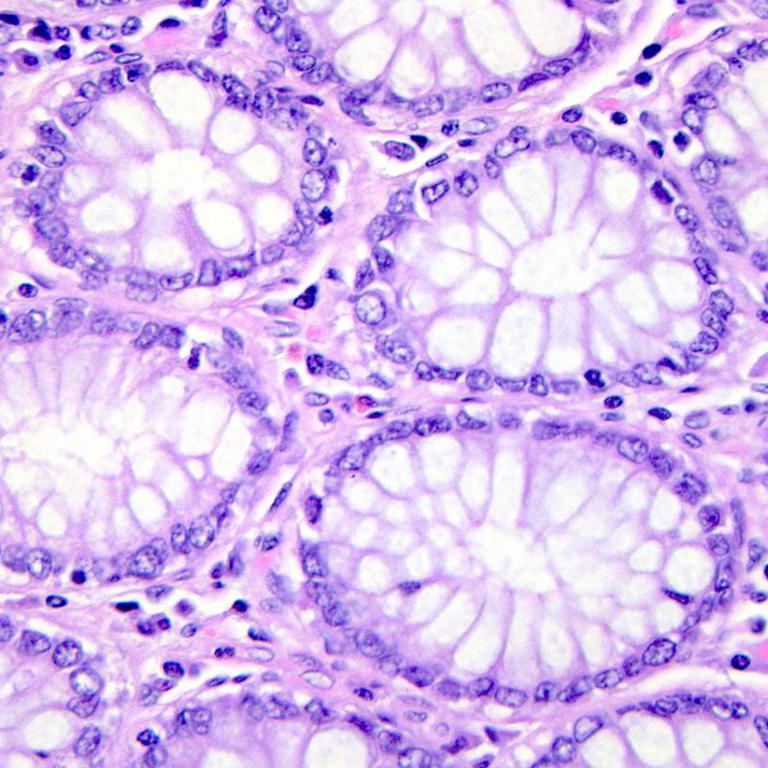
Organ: colon
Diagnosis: benign